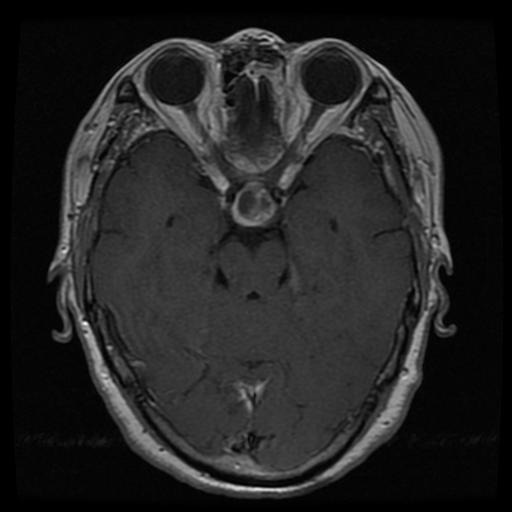
Label: pituitary